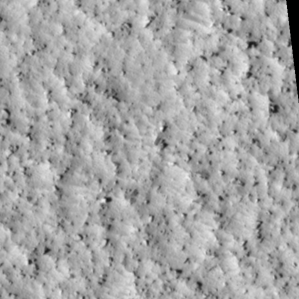
Label: non_frost